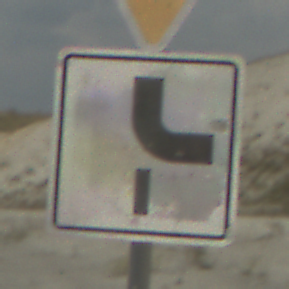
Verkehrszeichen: VerlaufVorfahrtsstrasse10
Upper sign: VorfahrtGewaehren
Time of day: MorningAfternoon
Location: Outdoor (Beach)
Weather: PartlyCloudy
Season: NotSpecified
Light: Natural